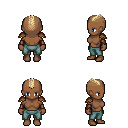
a pixel art fantasy rpg character, female body template, human, dark skin, leather shoulder armor, teal pants, white blonde short mohawk hairstyle, leather bracers, four views (front, back, left, right), 2x2 character sprite sheet, small pixel art, hard edges, no anti-aliasing